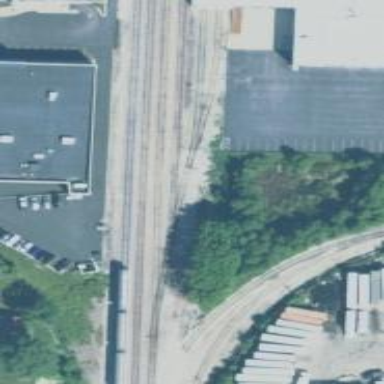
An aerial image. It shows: Railway yard.